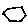
Label: hexagon